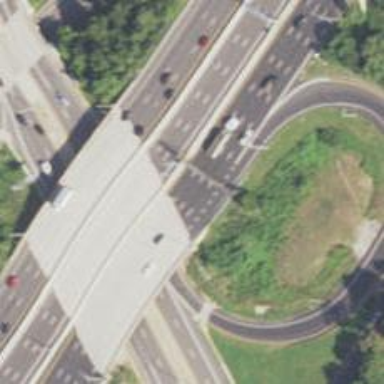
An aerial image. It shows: Motorway junction.